Question: '''
<?xml version="1.0" encoding="utf-8"?>
<RelativeLayout xmlns:android="http://schemas.android.com/apk/res/android"
xmlns:float="http://schemas.android.com/apk/res-auto"
android:layout_width="match_parent"
android:layout_height="match_parent" >
<ScrollView
android:layout_width="match_parent"
android:layout_height="fill_parent"
android:background="#e5e5e5"
android:fillViewport="true" >
<LinearLayout
android:layout_width="match_parent"
android:layout_height="fill_parent"
android:orientation="vertical" >
<TextView
android:id="@+id/textView1"
android:layout_width="fill_parent"
android:layout_height="wrap_content"
android:background="#fff"
android:paddingBottom="10dp"
android:paddingLeft="15dp"
android:paddingRight="15dp"
android:paddingTop="10dp"
android:text="Premium Subscriptiondd"
android:textAppearance="?android:attr/textAppearanceMedium" />
<LinearLayout
android:layout_width="match_parent"
android:layout_height="fill_parent"
android:orientation="vertical"
android:paddingBottom="10dp"
android:paddingLeft="10dp"
android:paddingRight="10dp"
android:paddingTop="10dp" >
<TextView
android:id="@+id/textView2"
android:layout_width="200dp"
android:layout_height="wrap_content"
android:paddingLeft="5dp"
android:paddingRight="5dp"
android:text="Register with LBC Podcasts"
android:textAppearance="?android:attr/textAppearanceSmall"
android:textColor="@color/tv_grey_dark" />
<TextView
android:id="@+id/TextView03"
android:layout_width="match_parent"
android:layout_height="wrap_content"
android:paddingBottom="5dp"
android:paddingLeft="5dp"
android:paddingRight="5dp"
android:text="Allows downloads from LBC Podcasts website as well"
android:textAppearance="?android:attr/textAppearanceSmall"
android:textColor="@color/tv_grey_dark"
android:textSize="12sp" />
<com.lbc.podcasts.AccountFragments.FloatLabeledEditText
android:id="@+id/firstname_et"
android:layout_width="fill_parent"
android:layout_height="wrap_content"
float:fletFloatingHint="First name" >
</com.lbc.podcasts.AccountFragments.FloatLabeledEditText>
<com.lbc.podcasts.AccountFragments.FloatLabeledEditText
android:id="@+id/lastname_et"
android:layout_width="fill_parent"
android:layout_height="wrap_content"
float:fletFloatingHint="Last name" >
</com.lbc.podcasts.AccountFragments.FloatLabeledEditText>
<com.lbc.podcasts.AccountFragments.FloatLabeledEditText
android:id="@+id/email_et"
android:layout_width="fill_parent"
android:layout_height="wrap_content"
float:fletFloatingHint="Email" >
</com.lbc.podcasts.AccountFragments.FloatLabeledEditText>
<com.lbc.podcasts.AccountFragments.FloatLabeledEditText
android:id="@+id/password_et"
android:layout_width="fill_parent"
android:layout_height="wrap_content"
float:fletFloatingHint="Password"
float:fletInputType="textPassword" >
</com.lbc.podcasts.AccountFragments.FloatLabeledEditText>
<com.lbc.podcasts.AccountFragments.FloatLabeledEditText
android:id="@+id/confirm_password_et"
android:layout_width="fill_parent"
android:layout_height="wrap_content"
float:fletFloatingHint="Confirm password"
float:fletInputType="textPassword" >
</com.lbc.podcasts.AccountFragments.FloatLabeledEditText>
<LinearLayout
android:layout_width="match_parent"
android:layout_height="wrap_content"
android:layout_marginTop="5dp"
android:orientation="horizontal" >
<Button
android:id="@+id/skip_btn"
android:layout_width="fill_parent"
android:layout_height="40dp"
android:layout_marginRight="5dp"
android:layout_weight="1"
android:background="@color/tv_blue"
android:padding="5dp"
android:text="Skip"
android:textColor="#fff"
android:textStyle="bold" />
<Button
android:id="@+id/sign_up_btn"
android:layout_width="fill_parent"
android:layout_height="40dp"
android:layout_marginLeft="5dp"
android:layout_weight="1"
android:background="@color/tv_blue"
android:padding="5dp"
android:text="Register"
android:textColor="#fff"
android:textStyle="bold" />
</LinearLayout>
</LinearLayout>
</LinearLayout>
</ScrollView>
<LinearLayout
android:layout_width="fill_parent"
android:layout_height="wrap_content"
android:layout_alignParentBottom="true"
android:orientation="vertical" >
<View
android:id="@+id/View02"
android:layout_width="match_parent"
android:layout_height="1dp"
android:background="#BBBBBB" />
<LinearLayout
android:layout_width="match_parent"
android:layout_height="wrap_content"
android:background="#fff"
android:paddingLeft="5dp" >
<TextView
android:id="@+id/textView3"
android:layout_width="wrap_content"
android:layout_height="wrap_content"
android:layout_weight="1"
android:padding="5dp"
android:text="Already a subscriber?"
android:textAppearance="?android:attr/textAppearanceMedium"
android:textColor="@color/tv_grey_dark" />
<Button
android:id="@+id/go_to_sign_in_btn"
android:layout_width="wrap_content"
android:layout_height="wrap_content"
android:background="?android:attr/selectableItemBackground"
android:paddingLeft="10dp"
android:paddingRight="10dp"
android:text="Sign In"
android:textColor="@color/tv_blue" />
</LinearLayout>
<View
android:id="@+id/view1"
android:layout_width="match_parent"
android:layout_height="1dp"
android:background="#BBBBBB" />
<LinearLayout
android:layout_width="fill_parent"
android:layout_height="wrap_content"
android:background="#fff" >
<Button
android:id="@+id/button1"
android:layout_width="wrap_content"
android:layout_height="wrap_content"
android:layout_weight="1"
android:background="?android:attr/selectableItemBackground"
android:text="Help"
android:textColor="@color/tv_blue" />
<View
android:id="@+id/View01"
android:layout_width="1dp"
android:layout_height="match_parent"
android:background="#BBBBBB" />
<Button
android:id="@+id/why_sub_btn"
android:layout_width="wrap_content"
android:layout_height="wrap_content"
android:layout_weight="1"
android:background="?android:attr/selectableItemBackground"
android:text="Why Subscribe?"
android:textColor="@color/tv_blue" />
</LinearLayout>
</LinearLayout>
</RelativeLayout>
'''
which creates:

As you can see, the scrollview for the middle content (EditTexts etc) goes below the bottom nav and CANNOT be scrolled?
I've tried EVERY layout configuration i can think of, all combinations of layout sizes.
The ONLY method that seems to work is setting a fixed dp height on the scrollview. Not ideal and non responsive for devices.
Any help is GREATLY appreciated at this point.
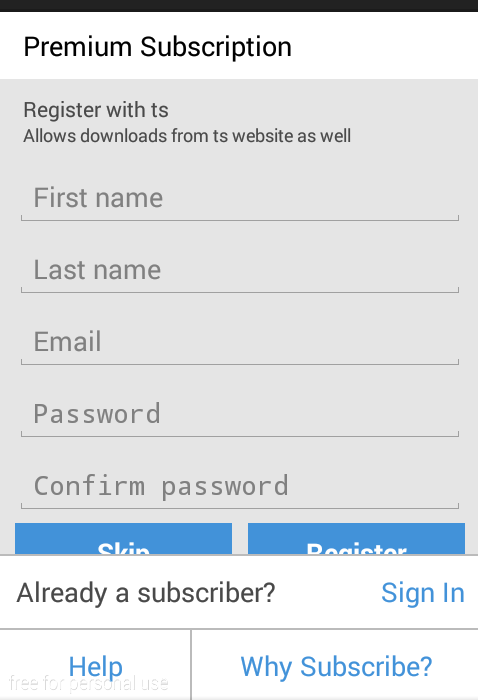
Answer: It cannot be scrolled because scroll view is below the bottom navigation bar. So navigation bar obstructs last few items in ScrollView. Make sure that the 'ScrollView' is above bottom navigation bar. Try this
'''
<?xml version="1.0" encoding="utf-8"?>
<RelativeLayout xmlns:android="http://schemas.android.com/apk/res/android"
xmlns:float="http://schemas.android.com/apk/res-auto"
android:layout_width="match_parent"
android:layout_height="match_parent" >
<ScrollView
android:layout_width="match_parent"
android:layout_height="fill_parent"
android:background="#e5e5e5"
android:layout_above="@+id/nav_bar"
android:fillViewport="true" >
<LinearLayout
android:layout_width="match_parent"
android:layout_height="fill_parent"
android:orientation="vertical" >
<TextView
android:id="@+id/textView1"
android:layout_width="fill_parent"
android:layout_height="wrap_content"
android:background="#fff"
android:paddingBottom="10dp"
android:paddingLeft="15dp"
android:paddingRight="15dp"
android:paddingTop="10dp"
android:text="Premium Subscriptiondd"
android:textAppearance="?android:attr/textAppearanceMedium" />
<LinearLayout
android:layout_width="match_parent"
android:layout_height="fill_parent"
android:orientation="vertical"
android:paddingBottom="10dp"
android:paddingLeft="10dp"
android:paddingRight="10dp"
android:paddingTop="10dp" >
<TextView
android:id="@+id/textView2"
android:layout_width="200dp"
android:layout_height="wrap_content"
android:paddingLeft="5dp"
android:paddingRight="5dp"
android:text="Register with LBC Podcasts"
android:textAppearance="?android:attr/textAppearanceSmall"
android:textColor="@color/tv_grey_dark" />
<TextView
android:id="@+id/TextView03"
android:layout_width="match_parent"
android:layout_height="wrap_content"
android:paddingBottom="5dp"
android:paddingLeft="5dp"
android:paddingRight="5dp"
android:text="Allows downloads from LBC Podcasts website as well"
android:textAppearance="?android:attr/textAppearanceSmall"
android:textColor="@color/tv_grey_dark"
android:textSize="12sp" />
<com.lbc.podcasts.AccountFragments.FloatLabeledEditText
android:id="@+id/firstname_et"
android:layout_width="fill_parent"
android:layout_height="wrap_content"
float:fletFloatingHint="First name" >
</com.lbc.podcasts.AccountFragments.FloatLabeledEditText>
<com.lbc.podcasts.AccountFragments.FloatLabeledEditText
android:id="@+id/lastname_et"
android:layout_width="fill_parent"
android:layout_height="wrap_content"
float:fletFloatingHint="Last name" >
</com.lbc.podcasts.AccountFragments.FloatLabeledEditText>
<com.lbc.podcasts.AccountFragments.FloatLabeledEditText
android:id="@+id/email_et"
android:layout_width="fill_parent"
android:layout_height="wrap_content"
float:fletFloatingHint="Email" >
</com.lbc.podcasts.AccountFragments.FloatLabeledEditText>
<com.lbc.podcasts.AccountFragments.FloatLabeledEditText
android:id="@+id/password_et"
android:layout_width="fill_parent"
android:layout_height="wrap_content"
float:fletFloatingHint="Password"
float:fletInputType="textPassword" >
</com.lbc.podcasts.AccountFragments.FloatLabeledEditText>
<com.lbc.podcasts.AccountFragments.FloatLabeledEditText
android:id="@+id/confirm_password_et"
android:layout_width="fill_parent"
android:layout_height="wrap_content"
float:fletFloatingHint="Confirm password"
float:fletInputType="textPassword" >
</com.lbc.podcasts.AccountFragments.FloatLabeledEditText>
<LinearLayout
android:layout_width="match_parent"
android:layout_height="wrap_content"
android:layout_marginTop="5dp"
android:orientation="horizontal" >
<Button
android:id="@+id/skip_btn"
android:layout_width="fill_parent"
android:layout_height="40dp"
android:layout_marginRight="5dp"
android:layout_weight="1"
android:background="@color/tv_blue"
android:padding="5dp"
android:text="Skip"
android:textColor="#fff"
android:textStyle="bold" />
<Button
android:id="@+id/sign_up_btn"
android:layout_width="fill_parent"
android:layout_height="40dp"
android:layout_marginLeft="5dp"
android:layout_weight="1"
android:background="@color/tv_blue"
android:padding="5dp"
android:text="Register"
android:textColor="#fff"
android:textStyle="bold" />
</LinearLayout>
</LinearLayout>
</LinearLayout>
</ScrollView>
<LinearLayout
android:id="@id/nav_bar"
android:layout_width="fill_parent"
android:layout_height="wrap_content"
android:layout_alignParentBottom="true"
android:orientation="vertical" >
<View
android:id="@+id/View02"
android:layout_width="match_parent"
android:layout_height="1dp"
android:background="#BBBBBB" />
<LinearLayout
android:layout_width="match_parent"
android:layout_height="wrap_content"
android:background="#fff"
android:paddingLeft="5dp" >
<TextView
android:id="@+id/textView3"
android:layout_width="wrap_content"
android:layout_height="wrap_content"
android:layout_weight="1"
android:padding="5dp"
android:text="Already a subscriber?"
android:textAppearance="?android:attr/textAppearanceMedium"
android:textColor="@color/tv_grey_dark" />
<Button
android:id="@+id/go_to_sign_in_btn"
android:layout_width="wrap_content"
android:layout_height="wrap_content"
android:background="?android:attr/selectableItemBackground"
android:paddingLeft="10dp"
android:paddingRight="10dp"
android:text="Sign In"
android:textColor="@color/tv_blue" />
</LinearLayout>
<View
android:id="@+id/view1"
android:layout_width="match_parent"
android:layout_height="1dp"
android:background="#BBBBBB" />
<LinearLayout
android:layout_width="fill_parent"
android:layout_height="wrap_content"
android:background="#fff" >
<Button
android:id="@+id/button1"
android:layout_width="wrap_content"
android:layout_height="wrap_content"
android:layout_weight="1"
android:background="?android:attr/selectableItemBackground"
android:text="Help"
android:textColor="@color/tv_blue" />
<View
android:id="@+id/View01"
android:layout_width="1dp"
android:layout_height="match_parent"
android:background="#BBBBBB" />
<Button
android:id="@+id/why_sub_btn"
android:layout_width="wrap_content"
android:layout_height="wrap_content"
android:layout_weight="1"
android:background="?android:attr/selectableItemBackground"
android:text="Why Subscribe?"
android:textColor="@color/tv_blue" />
</LinearLayout>
</LinearLayout>
</RelativeLayout>
'''
..
These are the two extra lines I added
'''
android:layout_above="@+id/nav_bar"
'''
..
'''
android:id="@id/nav_bar"
'''